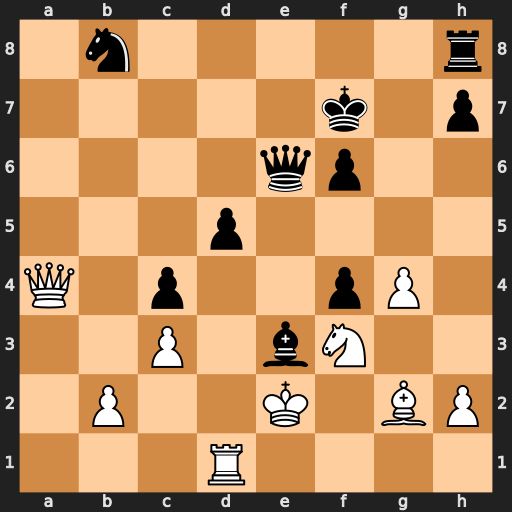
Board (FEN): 1n5r/5k1p/4qp2/3p4/Q1p2pP1/2P1bN2/1P2K1BP/3R4
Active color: w
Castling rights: -
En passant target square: -
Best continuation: Ng5+ fxg5 Bxd5